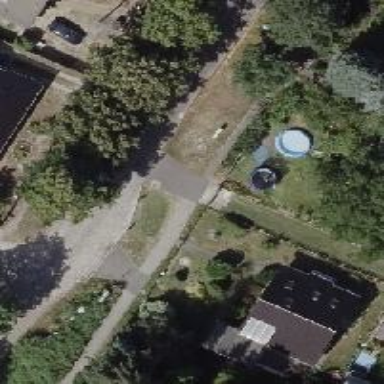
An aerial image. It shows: Residential road.